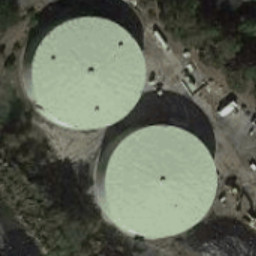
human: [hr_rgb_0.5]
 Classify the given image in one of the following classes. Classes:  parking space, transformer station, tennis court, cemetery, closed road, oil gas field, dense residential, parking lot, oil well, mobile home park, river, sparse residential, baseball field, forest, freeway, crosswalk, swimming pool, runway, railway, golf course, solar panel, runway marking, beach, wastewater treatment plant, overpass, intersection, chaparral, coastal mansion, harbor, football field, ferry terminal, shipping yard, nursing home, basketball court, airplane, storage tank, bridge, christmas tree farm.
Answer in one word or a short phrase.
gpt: storage tank